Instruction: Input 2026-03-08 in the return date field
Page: home
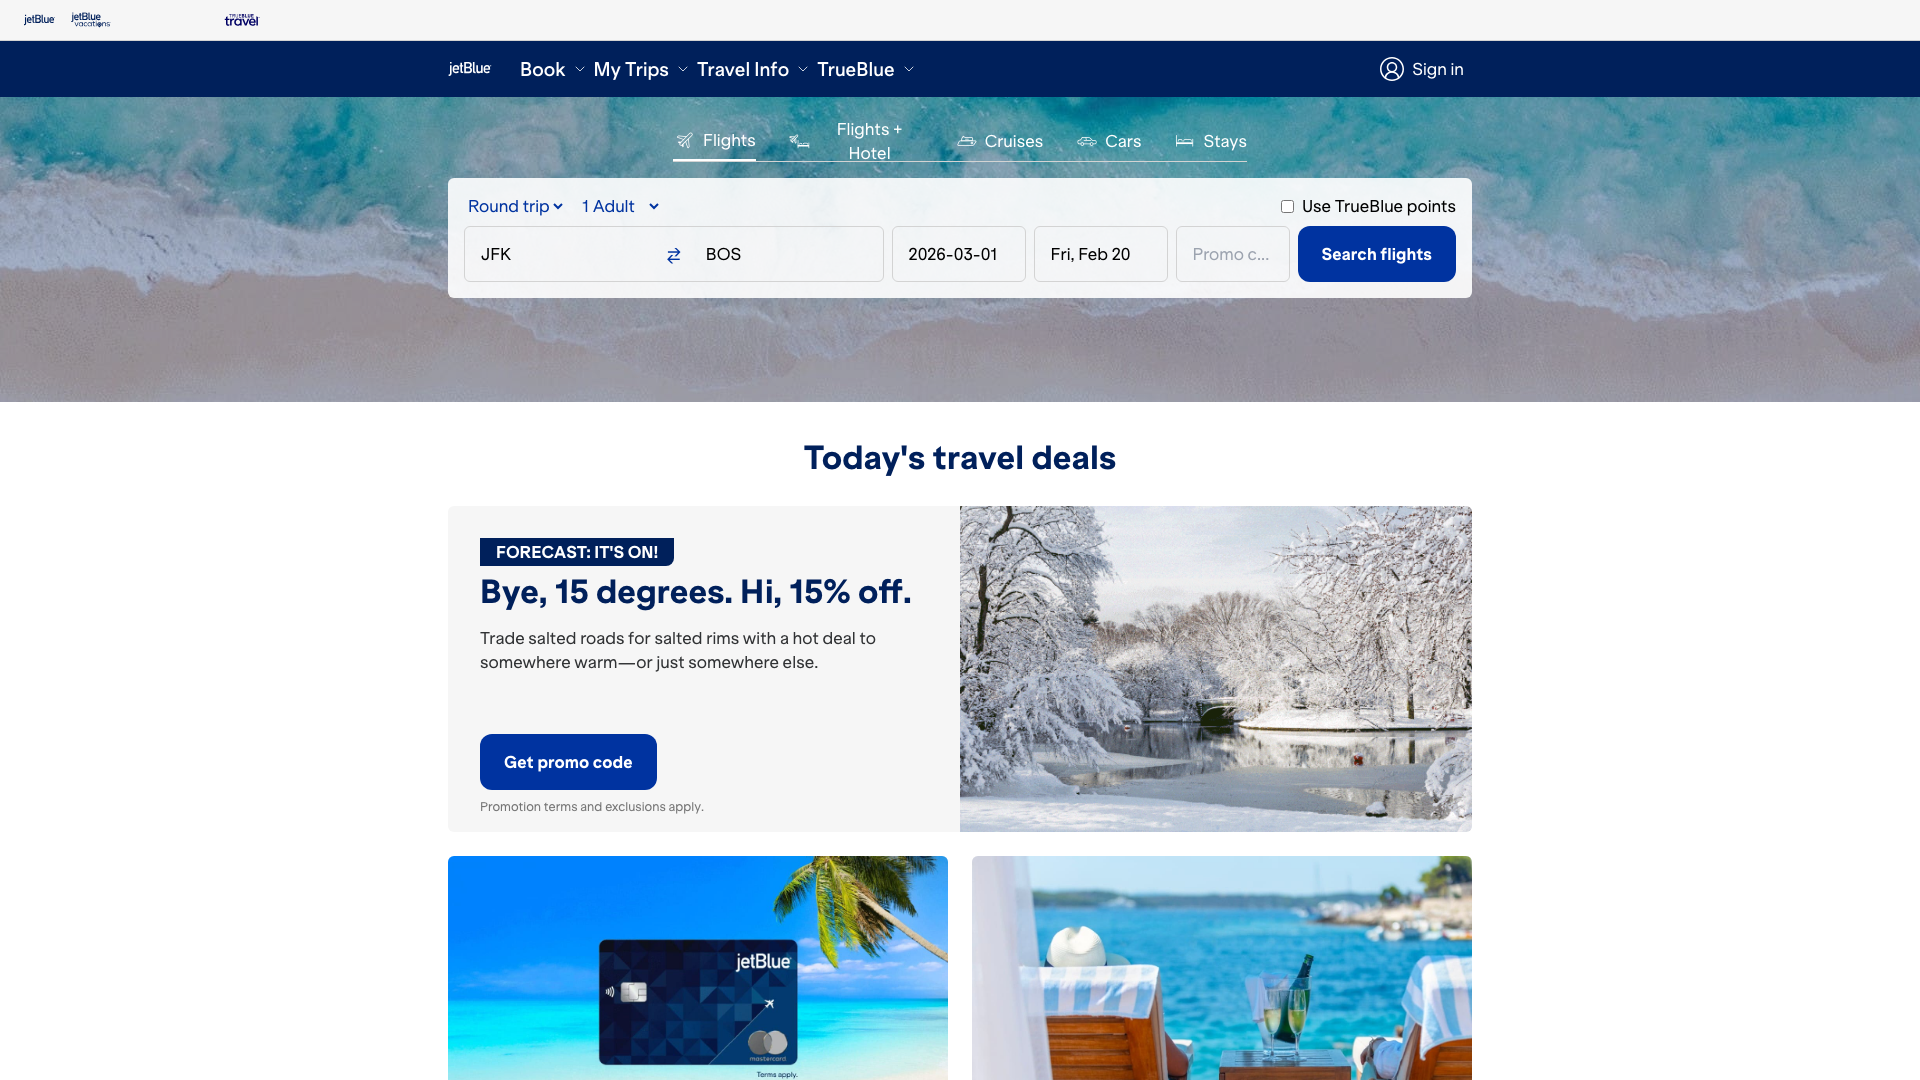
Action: type